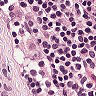
Metastatic tissue present: no